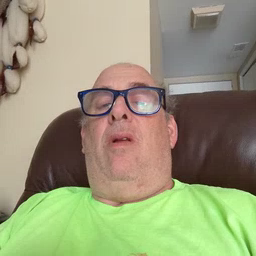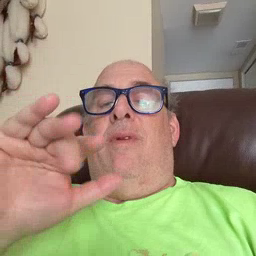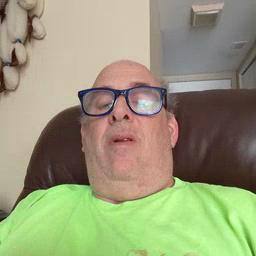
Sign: bye